Question: Recently I've been trying to create a CustomView.
I am following the tutorial and did as directed but when i tried to run the code my CustomView was not displayed on my android screen.
My code for is:-
'''
<?xml version="1.0" encoding="utf-8"?>
<resources>
<declare-styleable name="TimeView">
<attr name="text" format="string"/>
<attr name="setColor" format="boolean"/>
</declare-styleable>
</resources>
'''
---
Here is the code for my CustomView i.e :-
'''
package com.example.custom;
import java.text.SimpleDateFormat;
import java.util.Calendar;
import android.content.Context;
import android.content.res.TypedArray;
import android.graphics.Color;
import android.util.AttributeSet;
import android.widget.TextView;
public class TimeView
extends TextView{
public String titleText;
public boolean color;
public TimeView(Context context) {
super(context);
setTimeView();
// TODO Auto-generated constructor stub
}
public TimeView(Context c,AttributeSet as)
{
super(c,as);
TypedArray ty=c.obtainStyledAttributes(as,R.styleable.TimeView);
int count=ty.getIndexCount();
try{
for(int i=0;i<count;i++)
{
int attr=ty.getIndex(i);
if(attr==R.styleable.TimeView_text)
{
titleText=ty.getString(attr);
}
else if(attr==R.styleable.TimeView_setColor)
{
color=ty.getBoolean(attr, false);
decorate();
}
}
}
finally
{
ty.recycle();
}
}
public TimeView(Context context, AttributeSet attrs, int defStyle) {
super(context, attrs, defStyle);
setTimeView();
}
public void setTimeView()
{
SimpleDateFormat sdf=new SimpleDateFormat("hh.mm aa");
String time=sdf.format(Calendar.getInstance().getTime());
if(this.titleText!=null)
{
setText(this.titleText+" "+time);
}
else
setText(time);
}
public void decorate()
{
if(this.color==true)
{
setShadowLayer(4, 2, 2, Color.rgb(250, 00, 250));
setBackgroundColor(Color.CYAN);
}
else{
setBackgroundColor(Color.RED);
}
}
}
'''
---
and lastly here is the code for my
'''
<LinearLayout xmlns:android="http://schemas.android.com/apk/res/android"
xmlns:tools="http://schemas.android.com/tools"
xmlns:custom="http://schemas.android.com/apk/res/com.example.custom"
android:layout_width="match_parent"
android:layout_height="match_parent"
android:orientation="vertical"
tools:context="com.example.custom.MainActivity" >
<com.example.custom.TimeView
android:id="@+id/tv"
android:layout_width="wrap_content"
android:layout_height="wrap_content"
android:textSize="40sp"
custom:text="My View"
custom:setColor="true"/>
<TextView
android:layout_width="wrap_content"
android:layout_height="wrap_content"
android:text="@string/hello_world" />
</LinearLayout>
'''
---
I am getting this result:-

I don't know where i am doing mistake.
Please help me!
Thank you in advance.
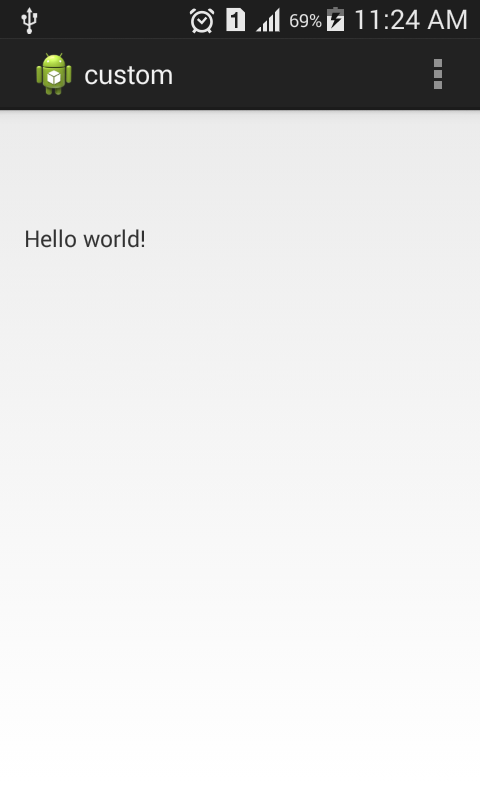
Answer: Just overwrite your code with my code it's working. You just make mistake while retrieving attributes.
'''
import java.text.SimpleDateFormat;
import java.util.Calendar;
import android.content.Context;
import android.content.res.TypedArray;
import android.graphics.Color;
import android.util.AttributeSet;
import android.widget.TextView;
public class TimeView
extends TextView {
public String titleText;
public boolean color;
public TimeView(Context context) {
super(context);
setTimeView(context, null);
}
public TimeView(Context c, AttributeSet as) {
super(c, as);
setTimeView(c, as);
}
public TimeView(Context context, AttributeSet attrs, int defStyle) {
super(context, attrs, defStyle);
setTimeView(context, attrs);
}
public void setTimeView(Context c, AttributeSet attrs) {
TypedArray a;
if (attrs != null) {
a = c.getTheme().obtainStyledAttributes(
attrs,
R.styleable.BLProgress,
0, 0);
} else {
throw new IllegalArgumentException("Must have to pass the attributes");
}
try {
titleText = a.getString(R.styleable.TimeView_text);
color = a.getBoolean(R.styleable.TimeView_setColor, false);
} finally {
a.recycle();
}
SimpleDateFormat sdf = new SimpleDateFormat("hh.mm aa");
String time = sdf.format(Calendar.getInstance().getTime());
if (this.titleText != null) {
setText(this.titleText + " " + time);
} else
setText(time);
decorate();
}
public void decorate() {
if (color) {
setShadowLayer(4, 2, 2, Color.rgb(250, 00, 250));
setBackgroundColor(Color.CYAN);
} else {
setBackgroundColor(Color.RED);
}
}
}
'''
here is the screen shot ..